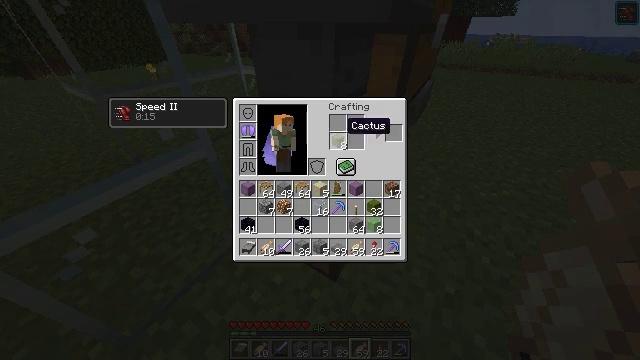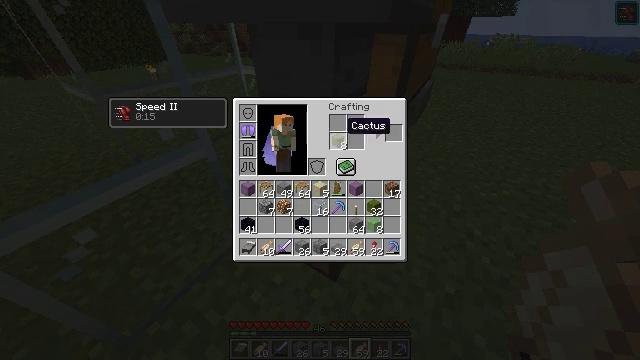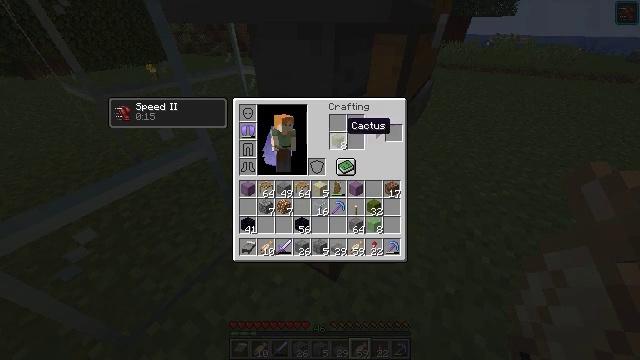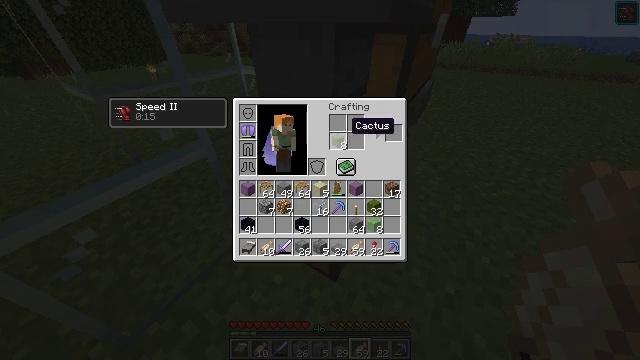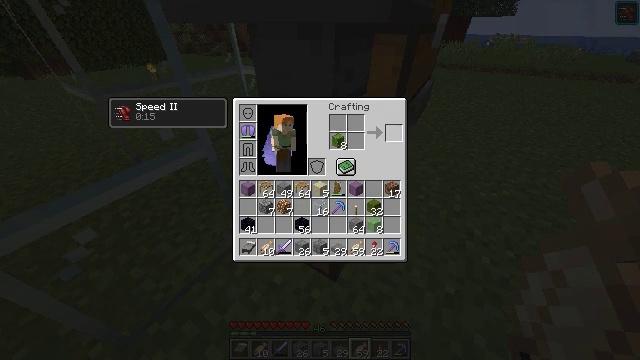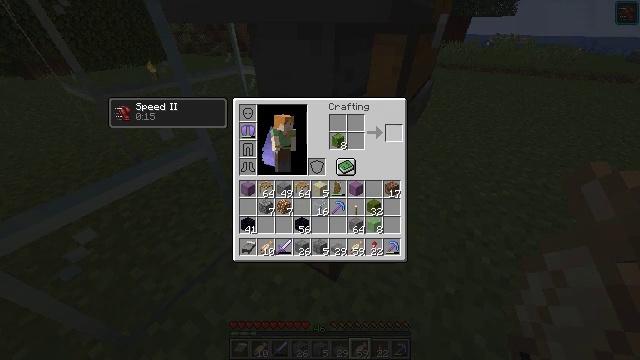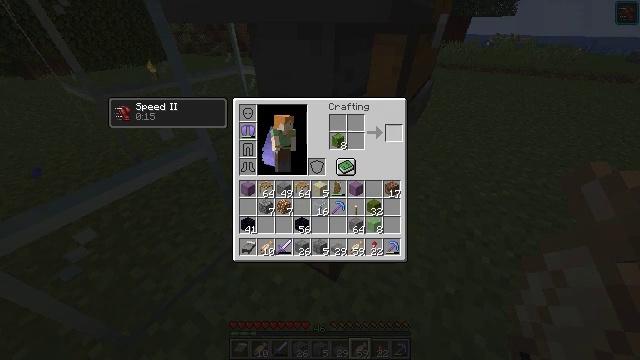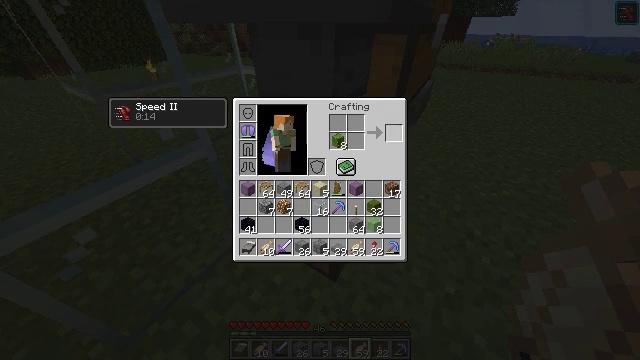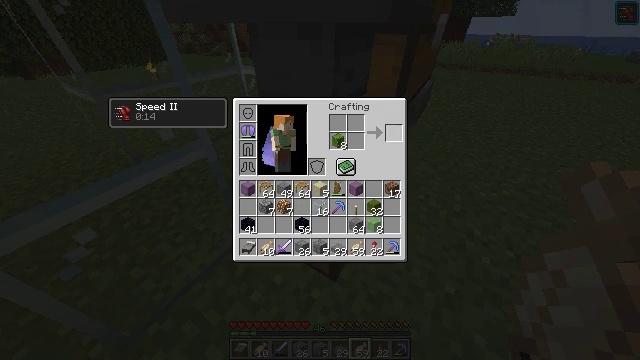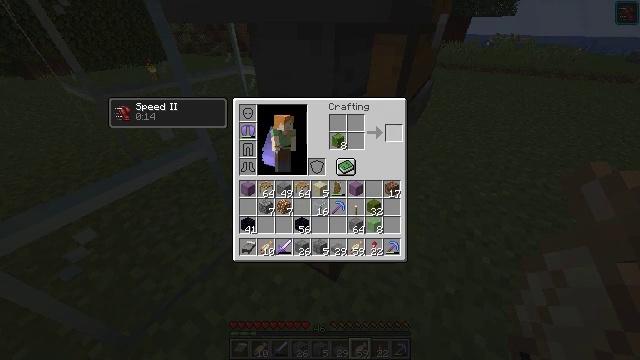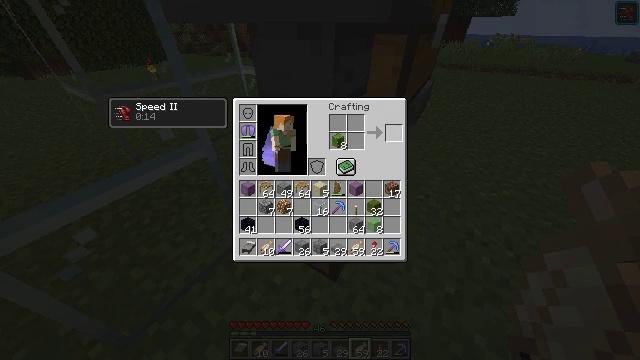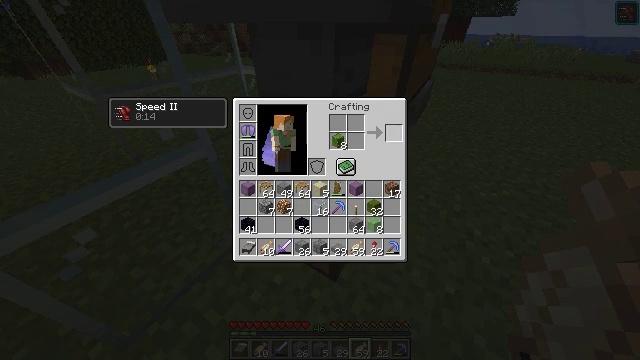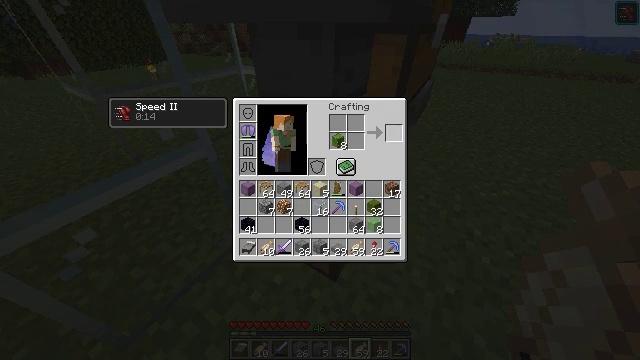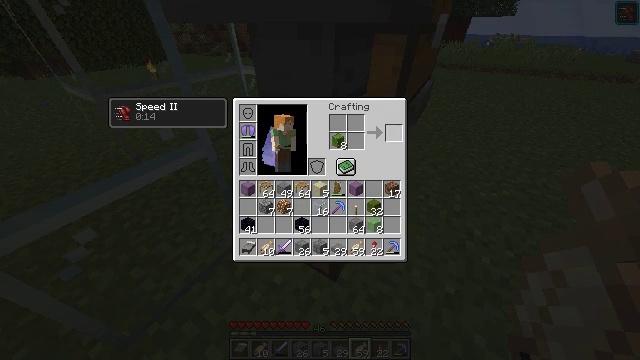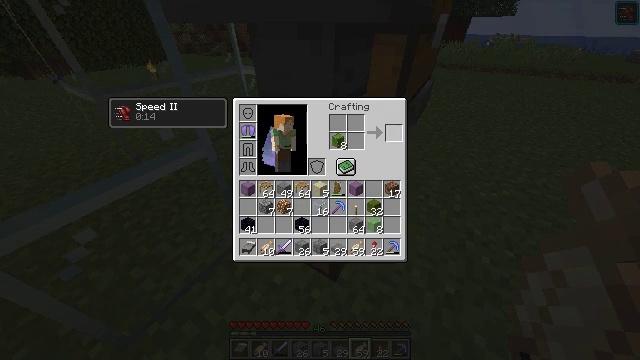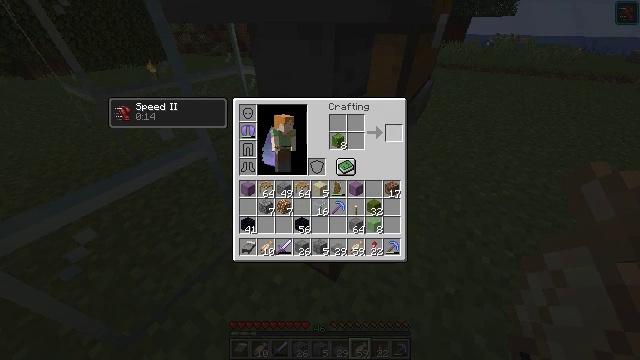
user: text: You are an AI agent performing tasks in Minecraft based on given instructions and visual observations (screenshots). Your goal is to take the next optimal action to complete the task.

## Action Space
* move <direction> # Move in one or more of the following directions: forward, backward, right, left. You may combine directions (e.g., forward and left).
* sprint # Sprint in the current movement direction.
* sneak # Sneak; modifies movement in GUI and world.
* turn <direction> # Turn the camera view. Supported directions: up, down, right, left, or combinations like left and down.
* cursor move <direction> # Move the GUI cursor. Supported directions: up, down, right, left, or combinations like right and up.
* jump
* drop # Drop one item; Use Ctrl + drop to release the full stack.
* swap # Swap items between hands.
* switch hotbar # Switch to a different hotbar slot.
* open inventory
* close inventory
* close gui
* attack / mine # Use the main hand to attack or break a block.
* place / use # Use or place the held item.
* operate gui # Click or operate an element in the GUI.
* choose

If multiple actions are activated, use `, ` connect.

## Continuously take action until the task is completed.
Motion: motion action
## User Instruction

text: Combine glass blocks with lime dye to make lime stained glass.
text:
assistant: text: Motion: no_op
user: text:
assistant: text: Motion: no_op
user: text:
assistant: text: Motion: no_op
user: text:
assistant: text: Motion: sneak, cursor move right
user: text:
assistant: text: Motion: sneak
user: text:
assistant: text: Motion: sneak
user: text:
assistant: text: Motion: sneak
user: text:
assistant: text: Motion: sneak
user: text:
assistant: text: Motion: sneak
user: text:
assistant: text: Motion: sneak
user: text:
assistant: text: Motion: sneak
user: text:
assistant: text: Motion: sneak
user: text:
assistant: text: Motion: sneak
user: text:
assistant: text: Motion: sneak
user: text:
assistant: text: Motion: sneak
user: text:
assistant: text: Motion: sneak, cursor move left
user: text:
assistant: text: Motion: sneak, cursor move left
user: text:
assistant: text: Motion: cursor move left
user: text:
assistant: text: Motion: no_op
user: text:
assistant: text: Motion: no_op
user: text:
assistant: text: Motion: no_op
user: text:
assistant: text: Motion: no_op
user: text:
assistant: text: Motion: no_op
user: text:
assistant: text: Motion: no_op
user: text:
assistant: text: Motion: no_op
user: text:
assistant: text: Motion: no_op
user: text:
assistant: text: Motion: no_op
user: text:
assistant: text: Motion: no_op
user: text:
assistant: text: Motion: no_op
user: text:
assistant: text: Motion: no_op